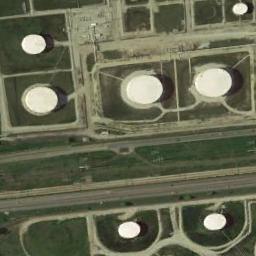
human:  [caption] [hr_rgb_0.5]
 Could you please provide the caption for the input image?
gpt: The storage tanks are surrounded by grass .

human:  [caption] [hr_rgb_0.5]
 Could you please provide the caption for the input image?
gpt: There are many storage tanks on the grass .

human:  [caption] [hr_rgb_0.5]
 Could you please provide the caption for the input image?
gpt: There are many neatly arranged storage tanks and many pipelines in the factory, And there is a lawn next to the factory .

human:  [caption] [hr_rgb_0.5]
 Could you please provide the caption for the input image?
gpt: There are about ten storage tanks here .

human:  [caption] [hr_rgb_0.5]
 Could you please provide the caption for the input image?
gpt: There are several white storage tanks on green lawns .